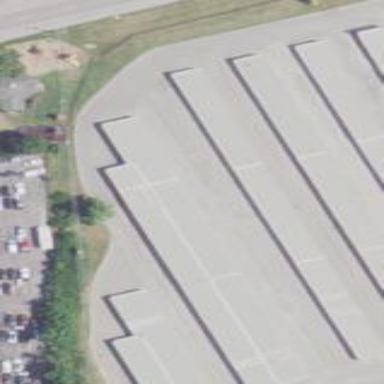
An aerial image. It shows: Warehouse.